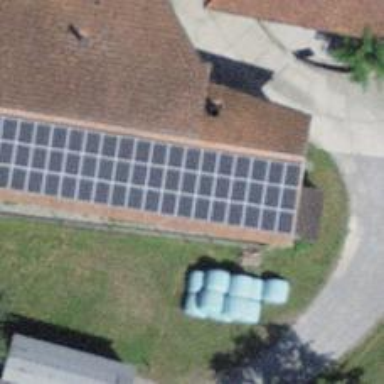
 consisting of solar photovoltaic panels."